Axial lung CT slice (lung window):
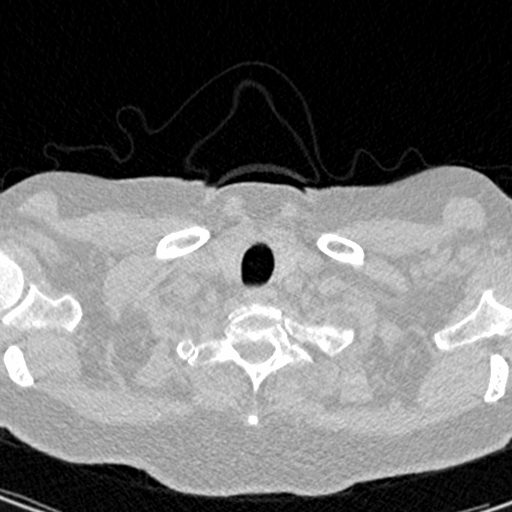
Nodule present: no